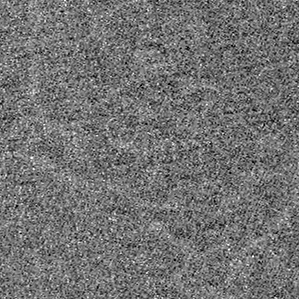
Label: frost